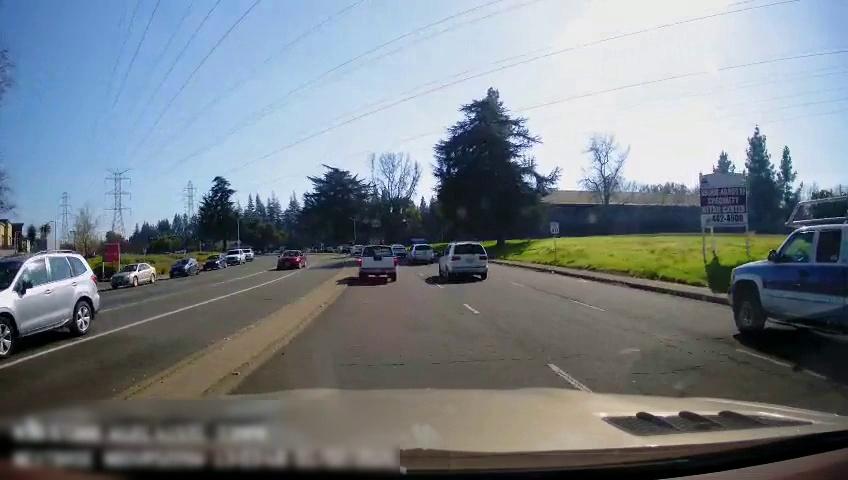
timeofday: Day
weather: Sunny
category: Drivable Space
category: Drivable Space
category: Vehicles | SUV
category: Vehicles | Car
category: Vehicles | Car
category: Vehicles | Car
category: Vehicles | Car
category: Vehicles | SUV
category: Vehicles | SUV
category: Vehicles | Truck
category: Vehicles | Truck
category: Vehicles | Van
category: Vehicles | SUV
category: Vehicles | Car
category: Vehicles | Car
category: Lanes | Opposite Lane
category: Lanes | Opposite Lane
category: Lanes | Current Lane
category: Lanes | Current Lane
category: Traffic | Signs